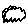
Label: cloud